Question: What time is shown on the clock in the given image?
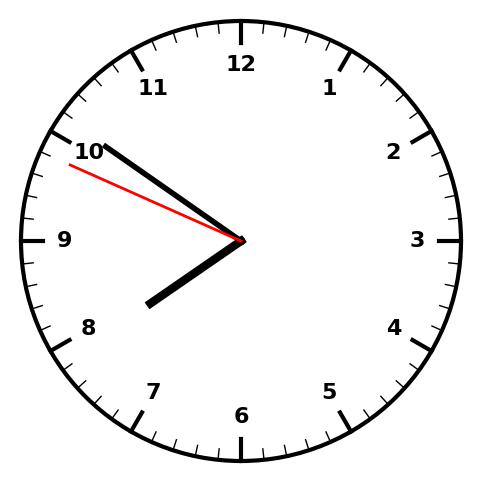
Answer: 07:50:49